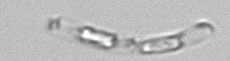
Label: Guinardia_striata